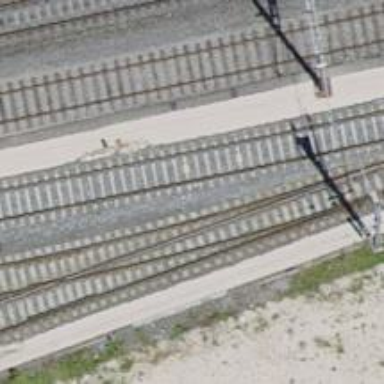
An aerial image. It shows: Rail siding with electrified contact lines.